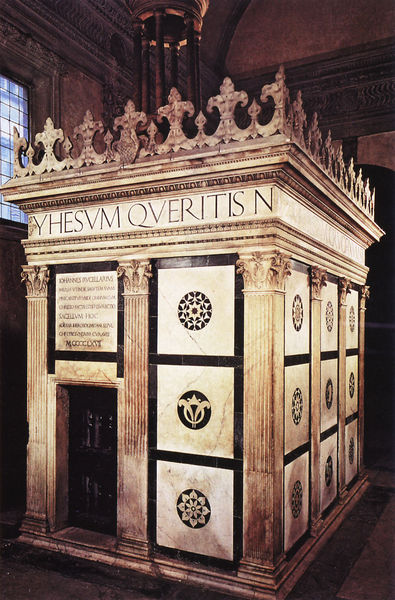
Titel: Heiliges Grab in der Capella Rucellai in San Pancrazio
Künstler: Leon Battista Alberti
Standort: Florenz (EU - I - Toskana)
Schlagwörter: fenster, marmor, pfeiler, schwarz, tür, stein, innenraum, realismus, renaissance, kamin, ofen, pilaster, inschrift, ornamente, verzierung, foto, architrav, kapitell, grab, schrein, grabmal, palmetten, latein, inkrustationen, beichtstuhl, e, queritis